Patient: sex F, age 63
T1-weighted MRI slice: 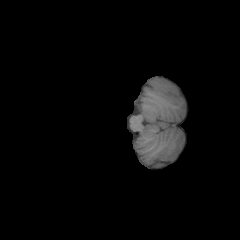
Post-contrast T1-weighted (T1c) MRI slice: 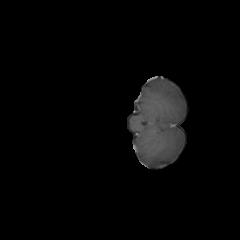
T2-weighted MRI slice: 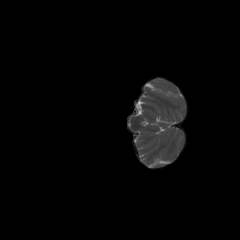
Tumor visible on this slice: no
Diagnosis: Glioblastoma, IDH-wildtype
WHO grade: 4